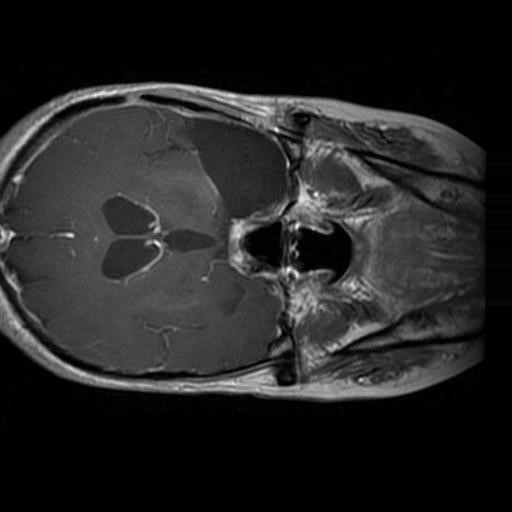
Label: brain_glioma